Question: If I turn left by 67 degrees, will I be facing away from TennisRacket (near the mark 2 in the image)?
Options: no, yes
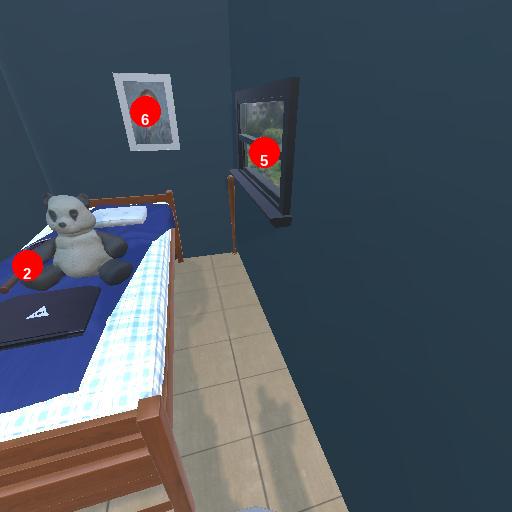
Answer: no